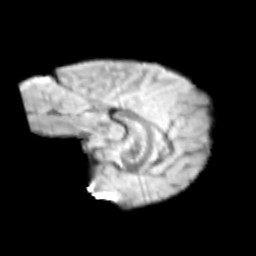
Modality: T2w
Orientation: sagittal
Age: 13
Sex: female
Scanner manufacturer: siemens
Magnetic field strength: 3 T
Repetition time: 3.8 s
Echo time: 0.07 s